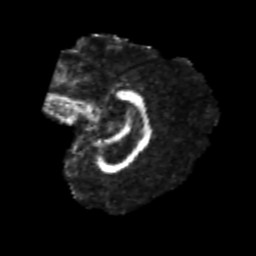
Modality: FA
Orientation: sagittal
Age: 25
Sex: female
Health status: healthy
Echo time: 0.074 s